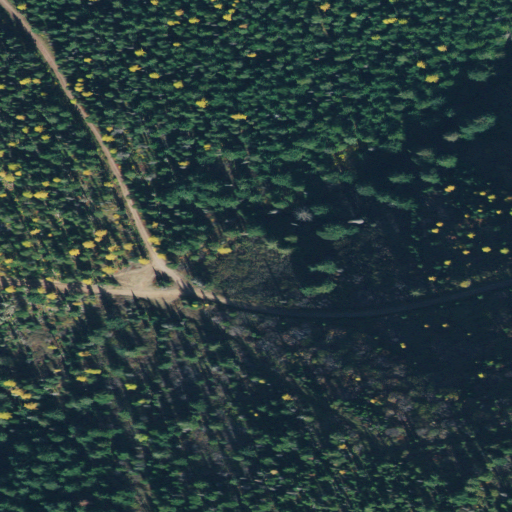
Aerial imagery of gap in Idaho named Buckskin Saddle containing only evergreen forest